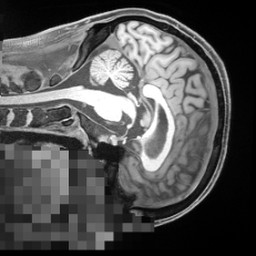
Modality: T1w
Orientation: sagittal
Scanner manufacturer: siemens
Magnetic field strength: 3 T
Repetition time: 2.55 s